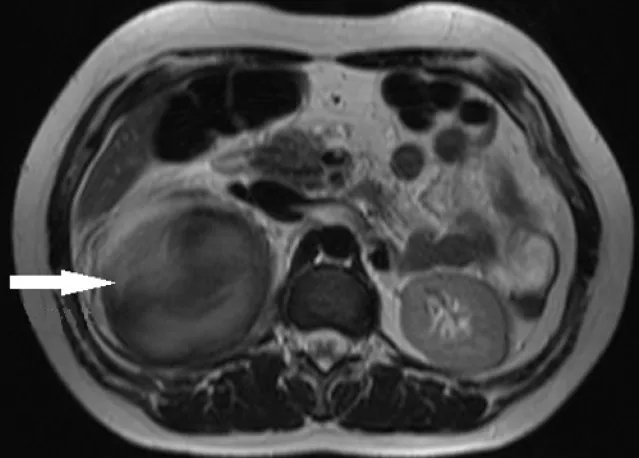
Axial abdominal magnetic resonance imaging cut of patient.
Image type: radiology (mri)